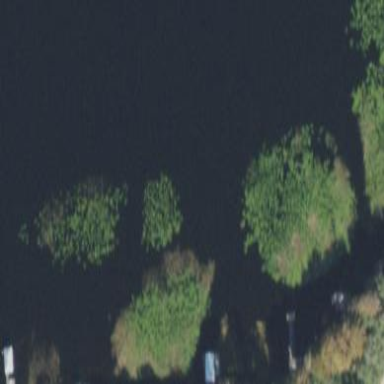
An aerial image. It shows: Wetland area.